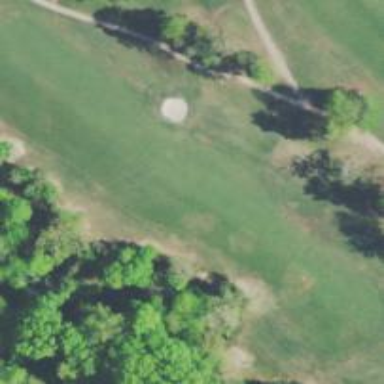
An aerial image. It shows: Golf fairway surrounded by grass.